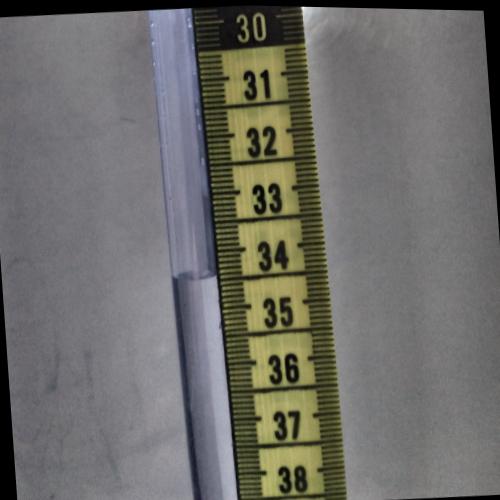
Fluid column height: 34.4 cm